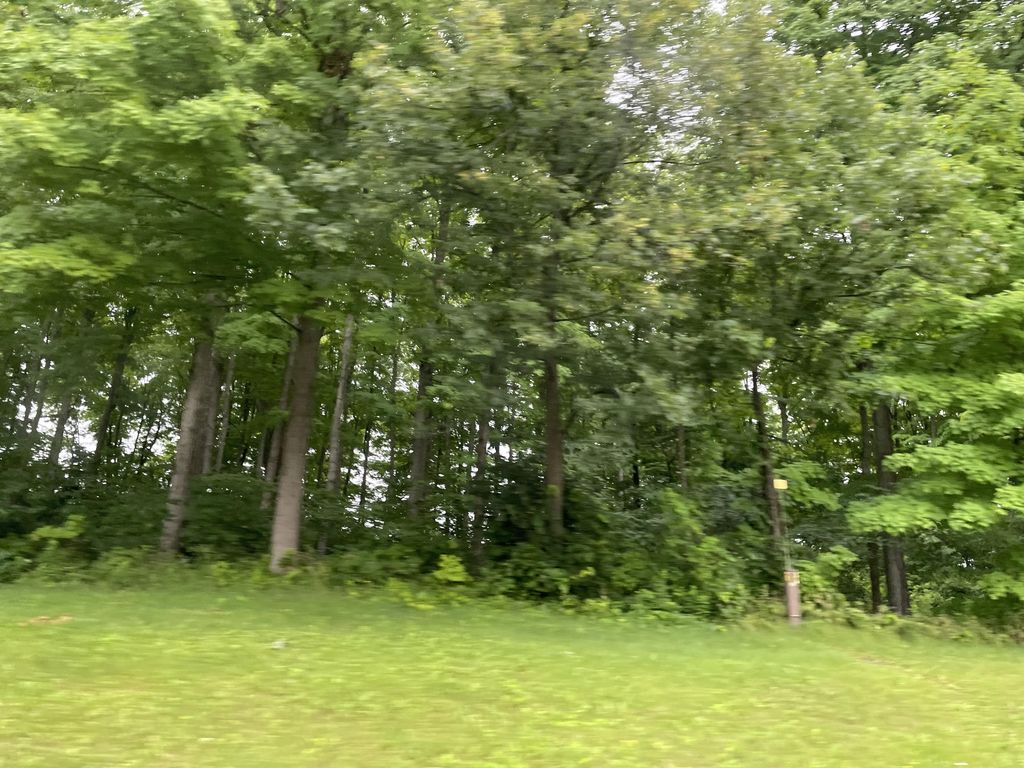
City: kitchener-waterloo